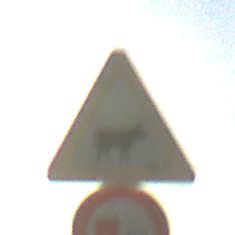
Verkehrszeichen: ViehtriebLinks
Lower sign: UeberholverbotKraftfahrzeuge
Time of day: SunriseSunset
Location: Outdoor (Nature)
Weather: PartlyCloudy
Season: NotSpecified
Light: Natural